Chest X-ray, PA view. Patient: 42 years old, sex F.
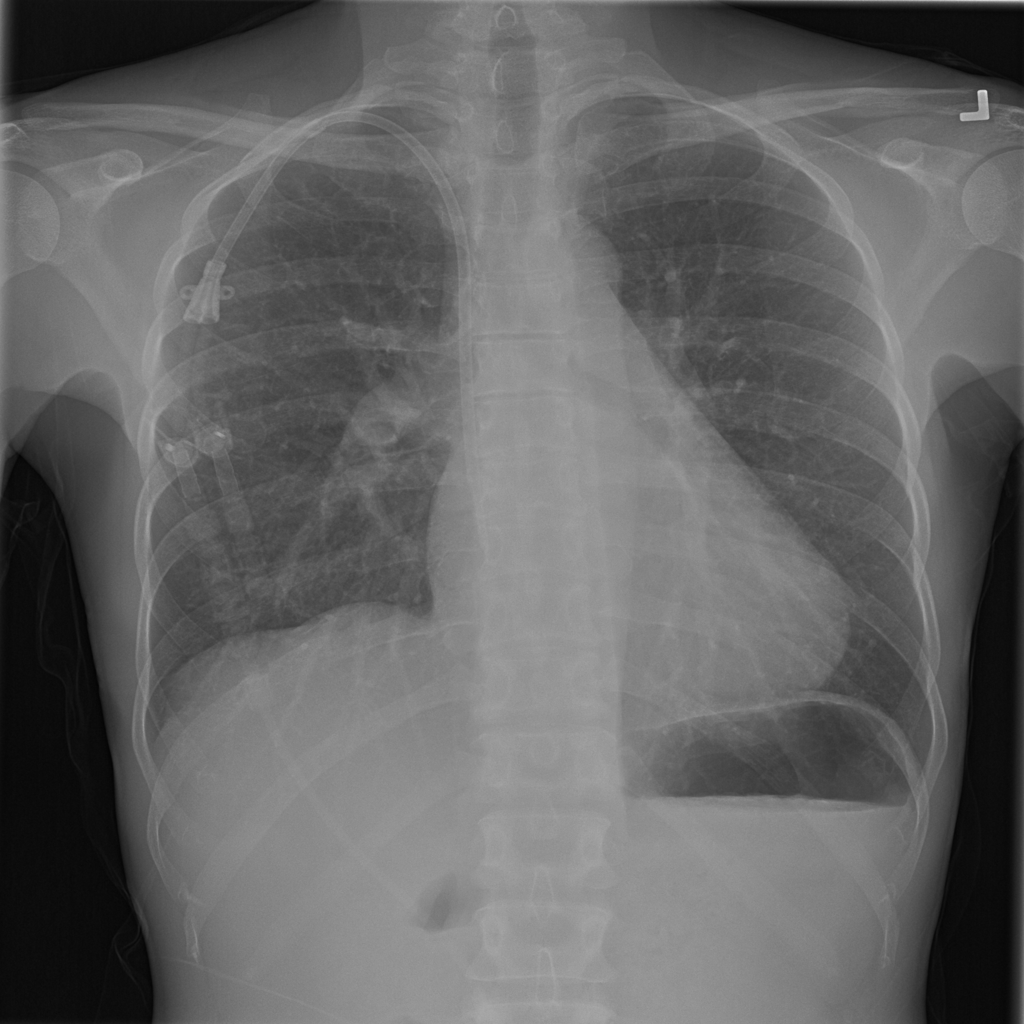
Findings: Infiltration